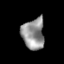
Tissue: lung
Cell type: T cells
Senescence score: 0.2069
Nuclear area (px): 680
Mean DAPI intensity: 147.131